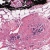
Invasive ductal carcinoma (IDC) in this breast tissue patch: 0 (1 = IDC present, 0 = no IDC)